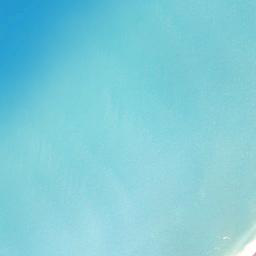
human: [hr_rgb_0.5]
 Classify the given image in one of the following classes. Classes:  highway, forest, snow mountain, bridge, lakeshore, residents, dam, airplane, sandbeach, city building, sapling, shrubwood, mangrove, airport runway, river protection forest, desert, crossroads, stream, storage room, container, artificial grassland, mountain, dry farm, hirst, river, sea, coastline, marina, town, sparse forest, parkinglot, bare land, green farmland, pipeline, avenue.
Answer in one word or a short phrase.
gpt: sea